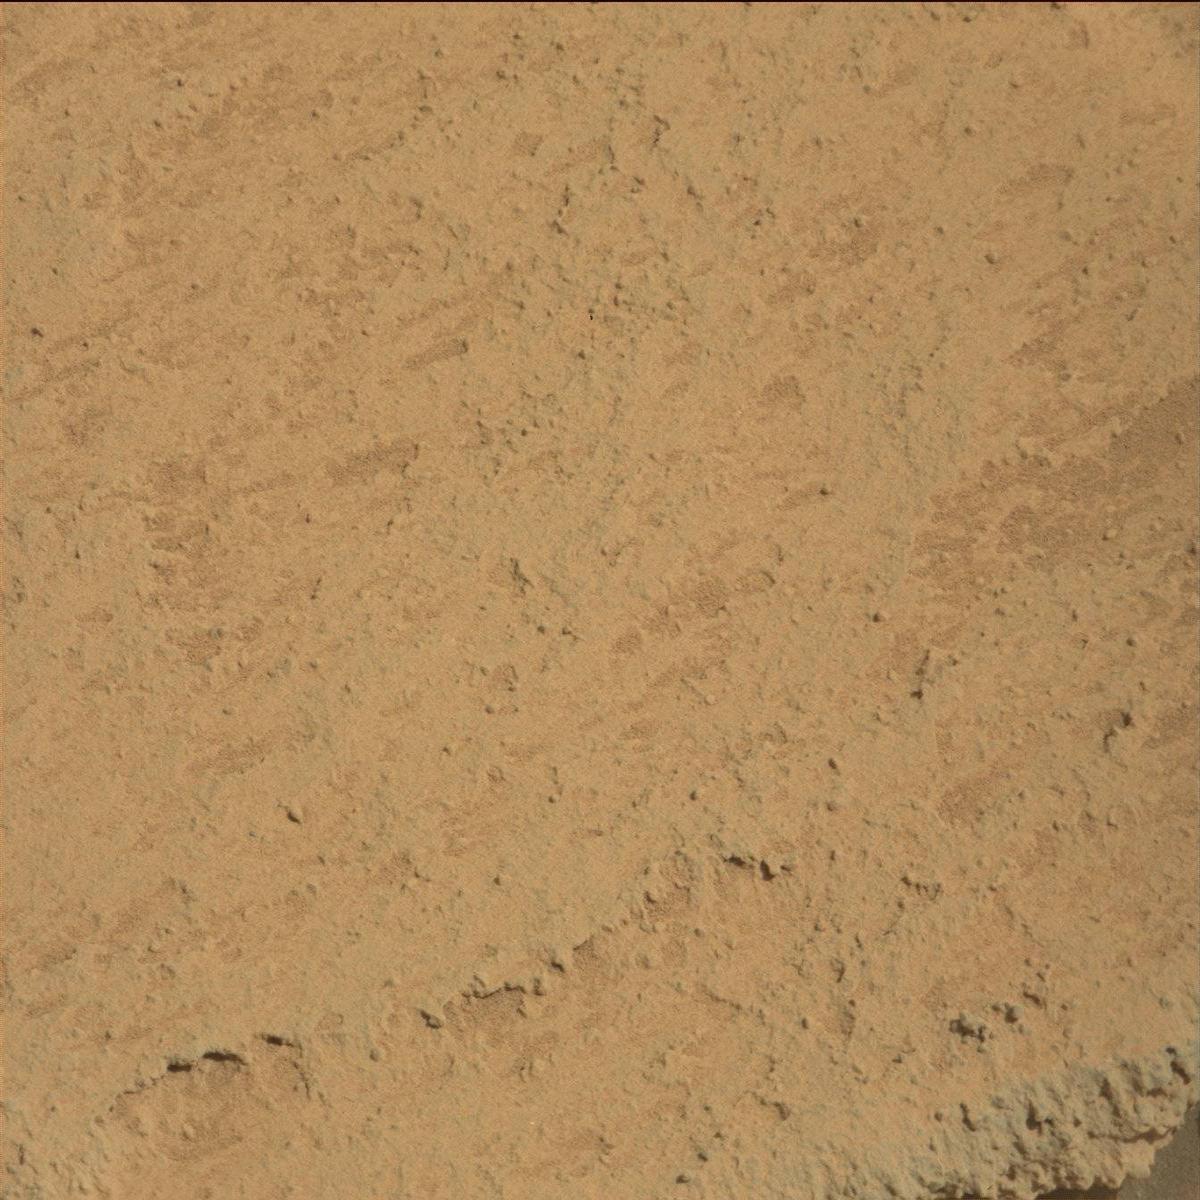
Terrain classes present: Bedrock, Sand / Soil